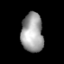
Tissue: lung
Cell type: Endothelial cells
Senescence score: 0.5623
Nuclear area (px): 843
Mean DAPI intensity: 159.976